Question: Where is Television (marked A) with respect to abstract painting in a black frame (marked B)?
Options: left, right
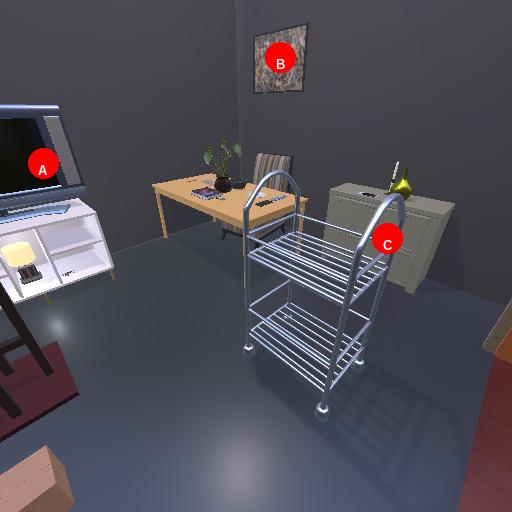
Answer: left